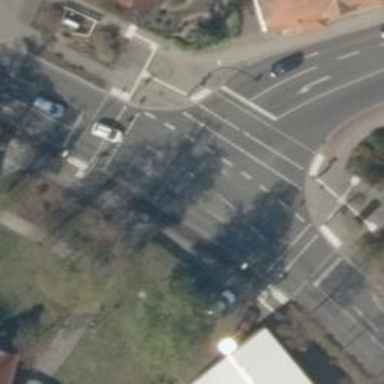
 featuring sidewalks on both sides and cycle track."